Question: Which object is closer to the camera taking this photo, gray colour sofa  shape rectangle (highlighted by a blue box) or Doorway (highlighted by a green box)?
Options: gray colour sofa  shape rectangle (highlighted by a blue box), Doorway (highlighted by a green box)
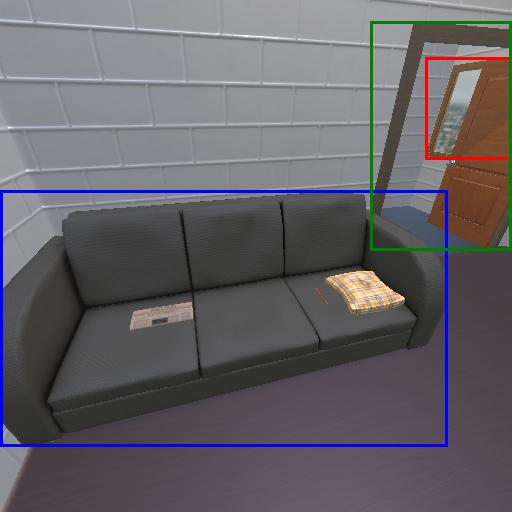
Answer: gray colour sofa  shape rectangle (highlighted by a blue box)